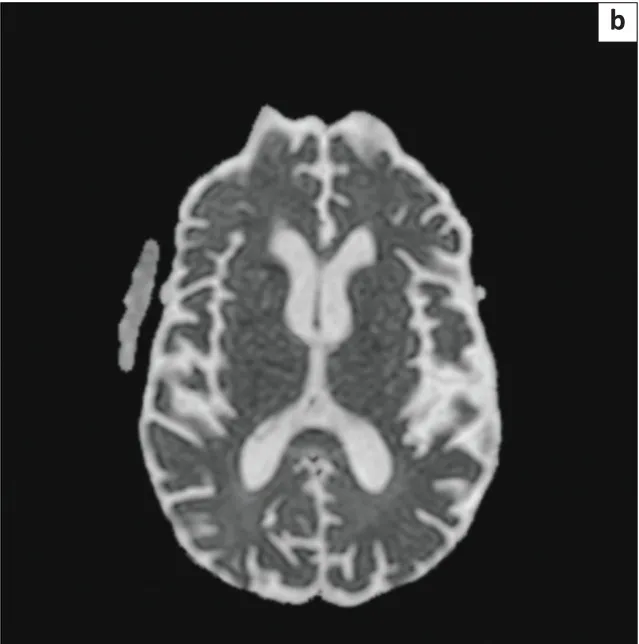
Diffusion sequence showing resolution of the splenium lesion at follow up. Apparent diffusion coefficient map showing complete resolution of the splenium lesion at follow up imaging; compare with Figure 2.
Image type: radiology (mri)